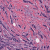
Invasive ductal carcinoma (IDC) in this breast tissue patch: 1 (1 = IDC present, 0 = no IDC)